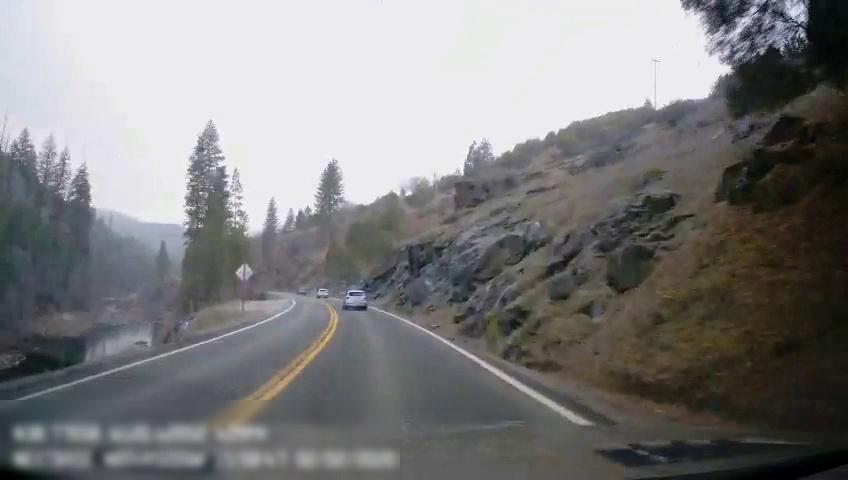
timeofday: Day
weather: Cloudy
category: Drivable Space
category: Vehicles | Car
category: Vehicles | SUV
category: Vehicles | SUV
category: Lanes | Current Lane
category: Lanes | Current Lane
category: Lanes | Opposite Lane